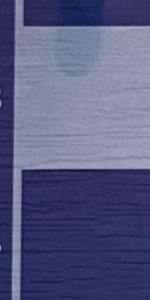
Label: Empty